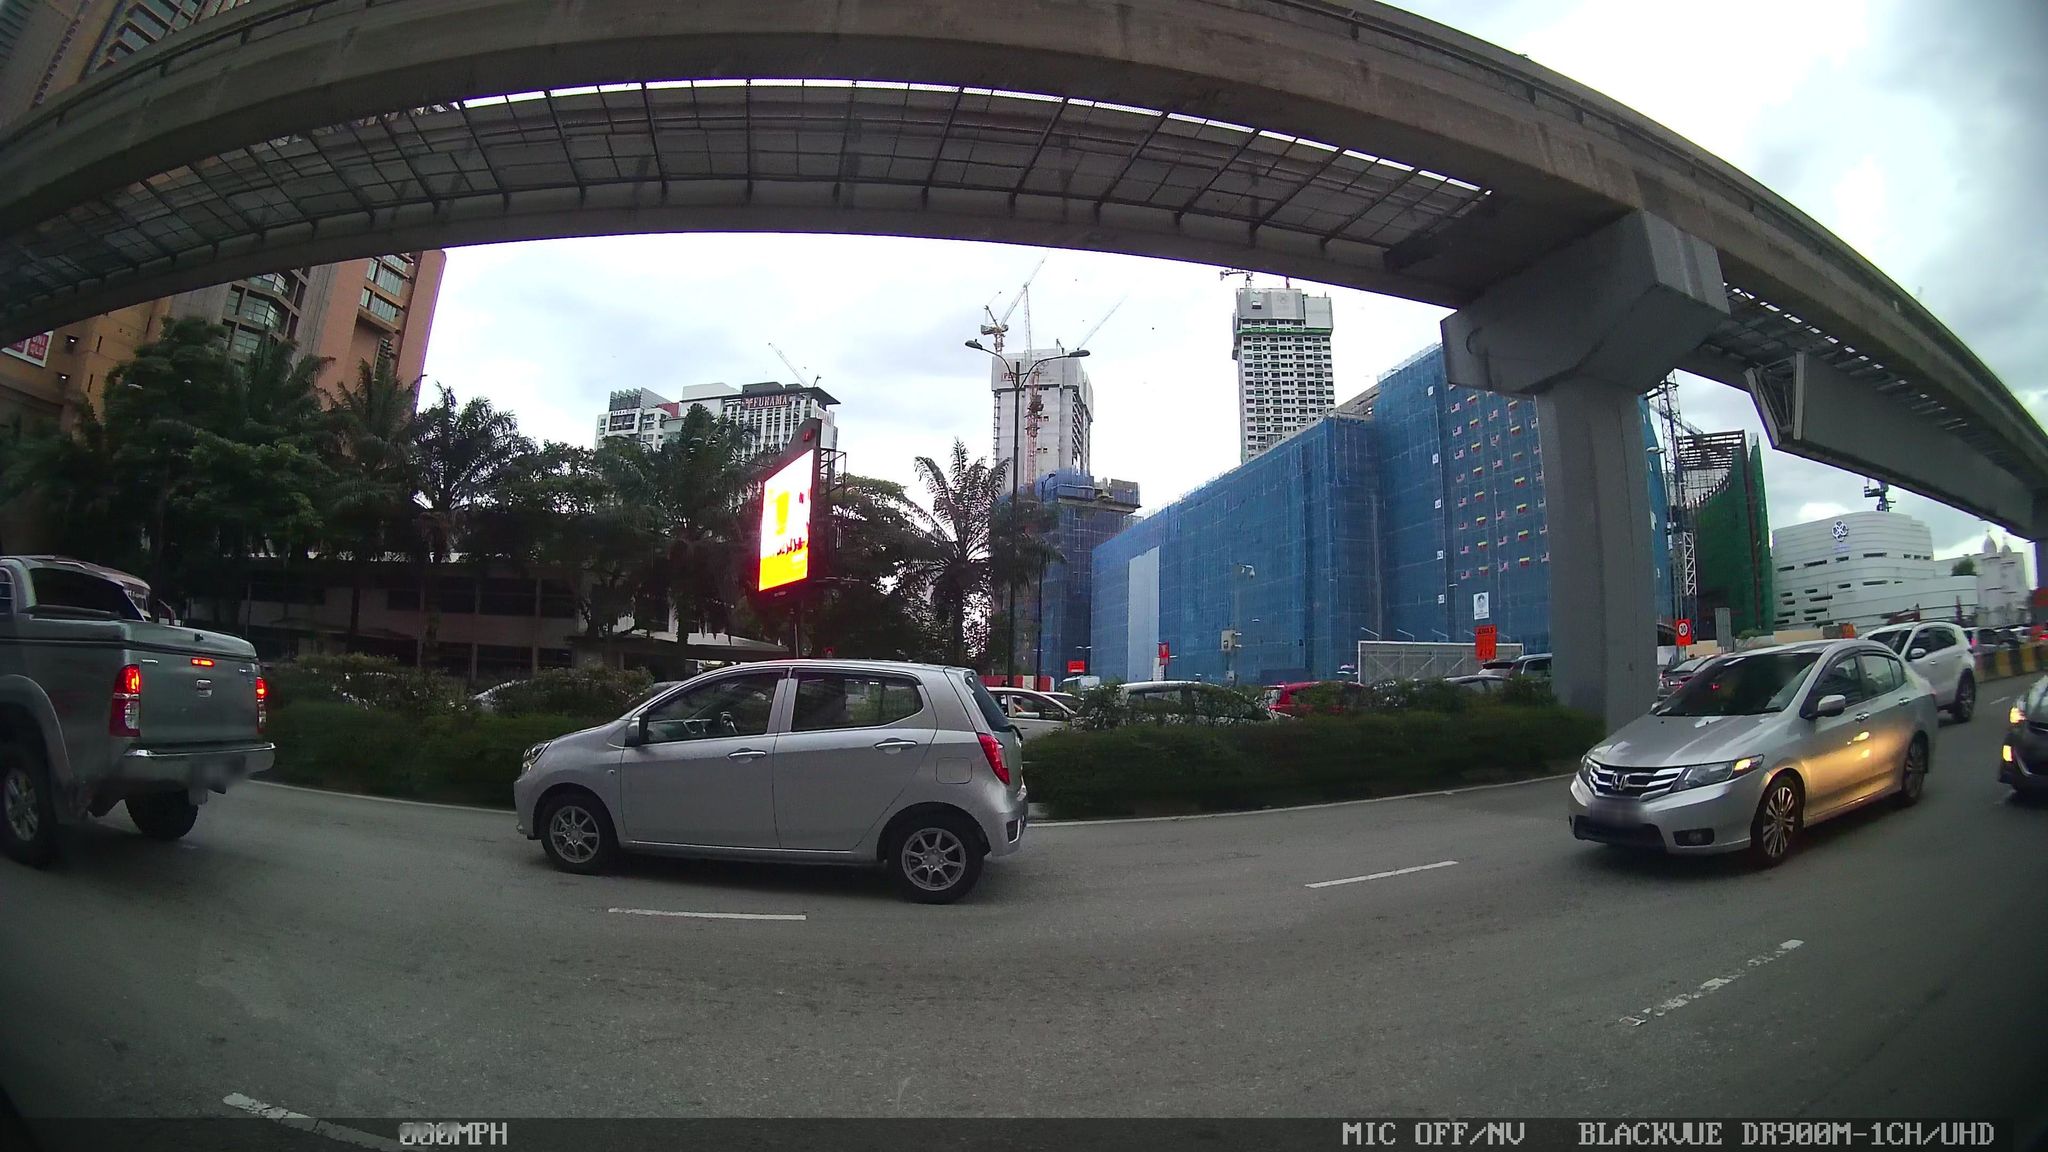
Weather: cloudy
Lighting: day
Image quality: good
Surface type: driving surface
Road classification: secondary
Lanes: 4
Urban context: urban centre
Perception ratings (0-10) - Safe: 4.66, Lively: 7.79, Beautiful: 1.33, Boring: 3.65, Depressing: 3.45, Wealthy: 5.17